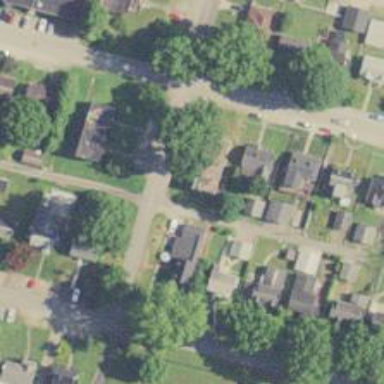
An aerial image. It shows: Alley classified as service road.